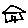
Label: house